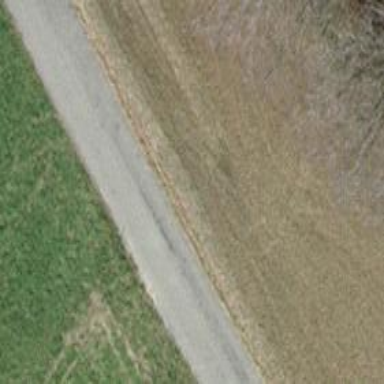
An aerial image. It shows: Unclassified road with asphalt surface.